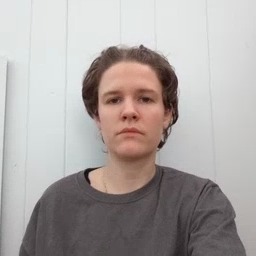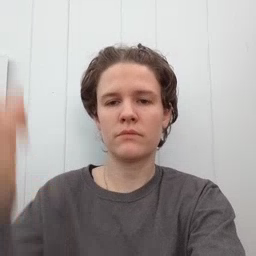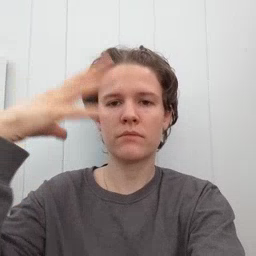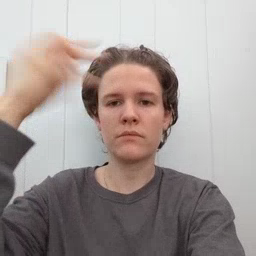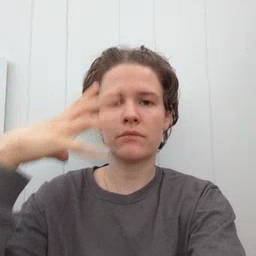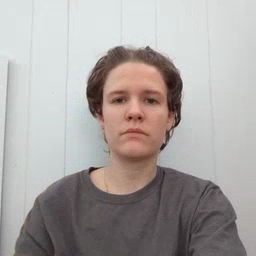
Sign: shower